Question: I'm using .
I installed the tcWebHooks plugin:

But I do not see any changes to the admin, and I cannot determine where to add web hooks to my build. I see no additional options in either the Project configuration or the Build configuration. Did I miss a step? From what I'm reading in the documentation, it should be a Project level setting with additions to the Project Home view.
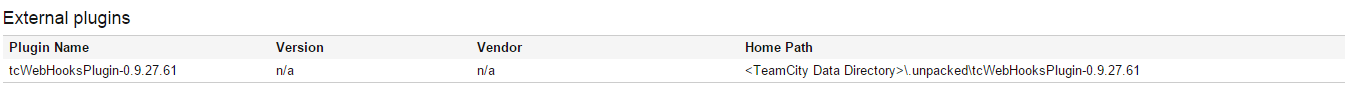
Answer: This appears to have been an issue with the 0.9.27.61 version of tcWebHooks. I installed 0.9.18.165 and everything works as expected.